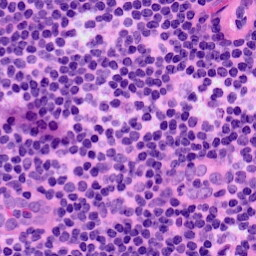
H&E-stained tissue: LymphNode